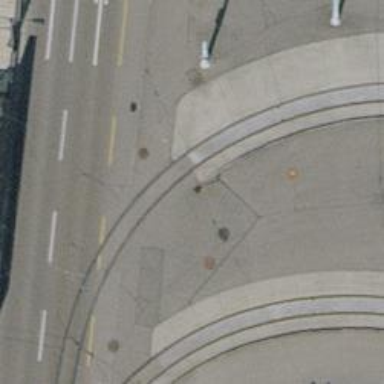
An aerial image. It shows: Tram crossing on the railway.